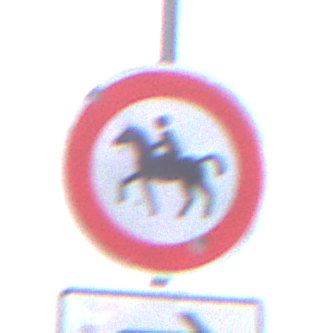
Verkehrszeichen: VerbotReiter
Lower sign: RichtungsangabeDurchPfeile5
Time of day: SunriseSunset
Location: Outdoor (Beach)
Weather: Overcast
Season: NotSpecified
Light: Natural